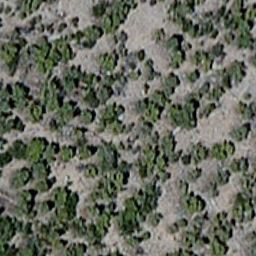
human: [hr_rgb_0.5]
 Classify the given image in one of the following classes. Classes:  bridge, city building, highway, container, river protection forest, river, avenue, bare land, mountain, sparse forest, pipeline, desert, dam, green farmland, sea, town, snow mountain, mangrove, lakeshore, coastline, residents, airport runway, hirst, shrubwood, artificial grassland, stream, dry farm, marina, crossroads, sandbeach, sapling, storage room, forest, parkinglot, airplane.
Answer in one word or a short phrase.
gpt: sparse forest